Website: macys
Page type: receipt
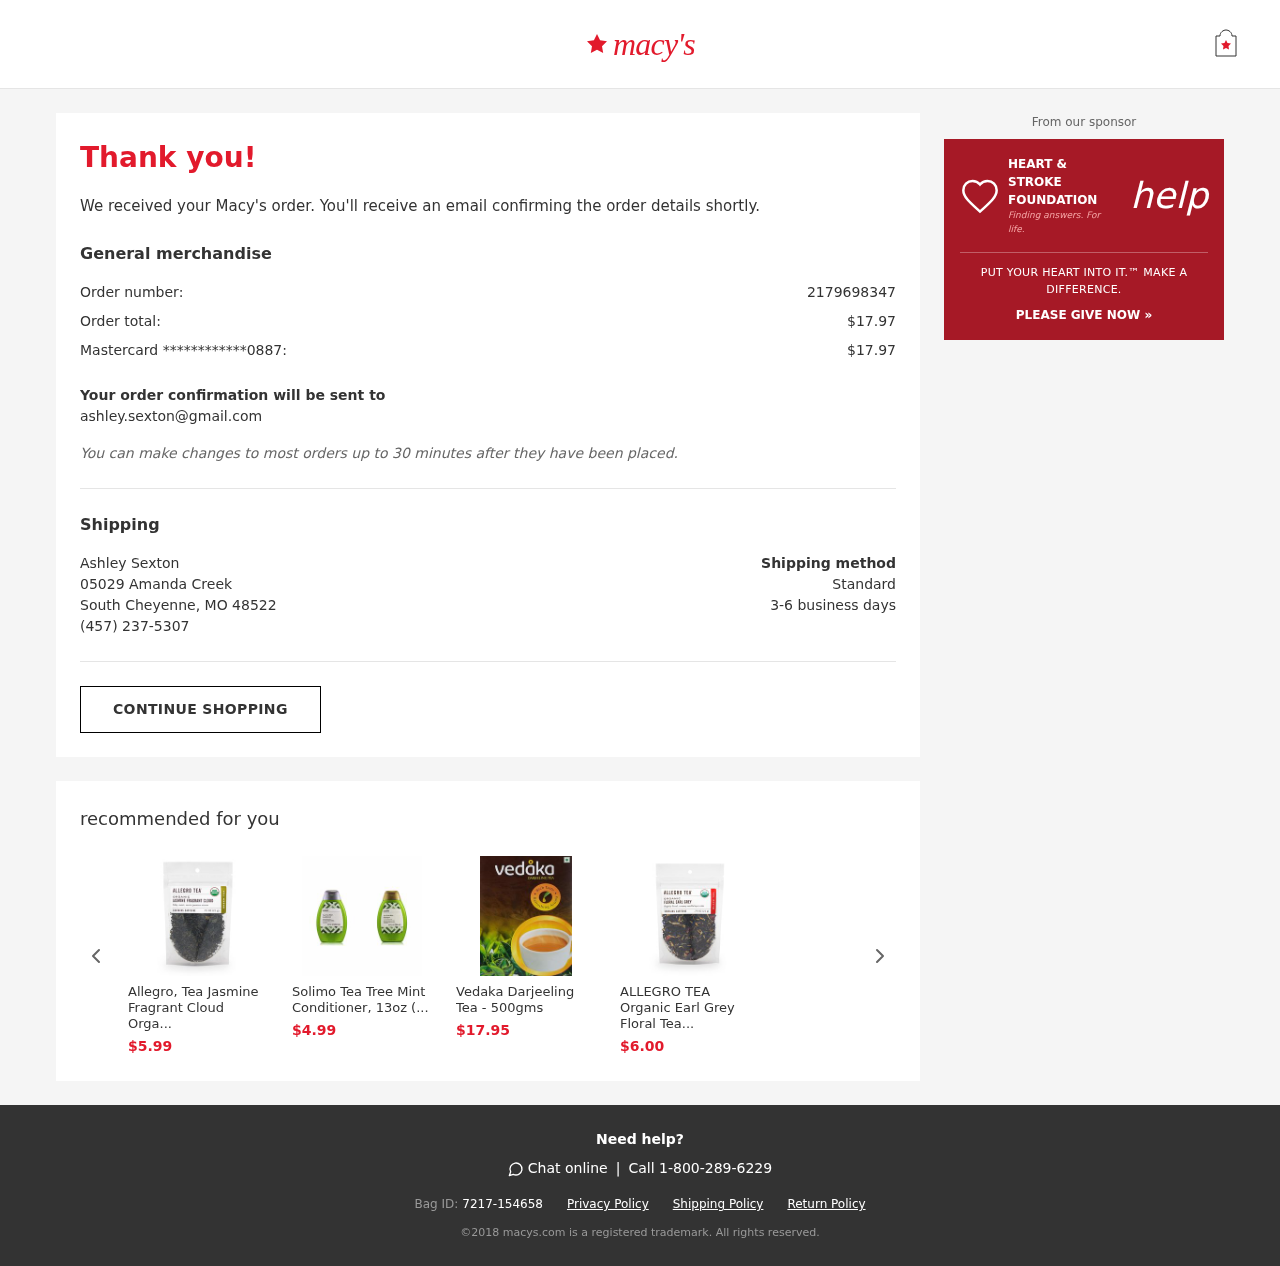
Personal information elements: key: PII_CARD_LAST4
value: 0887
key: PII_CARD_TYPE
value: Mastercard
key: PII_CITY_STATE_ZIP
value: South Cheyenne, MO 48522
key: PII_EMAIL
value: ashley.sexton@gmail.com
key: PII_FULLNAME
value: Ashley Sexton
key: PII_PHONE
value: (457) 237-5307
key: PII_STREET
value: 05029 Amanda Creek
Product elements: key: PRODUCT1_PRICE
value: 5.99
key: PRODUCT1_NAME
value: Allegro, Tea Jasmine Fragrant Cloud Orga...
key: PRODUCT2_NAME
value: Solimo Tea Tree Mint Conditioner, 13oz (...
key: PRODUCT2_PRICE
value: $4.99
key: PRODUCT3_NAME
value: Vedaka Darjeeling Tea - 500gms
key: PRODUCT3_PRICE
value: $17.95
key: PRODUCT4_NAME
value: ALLEGRO TEA Organic Earl Grey Floral Tea...
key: PRODUCT4_PRICE
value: $6.00
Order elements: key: ORDER_ID
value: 2179698347
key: ORDER_TOTAL
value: $17.97
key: ORDER_CARD_CHARGE
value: $17.97